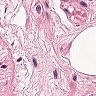
Metastatic tissue present: no